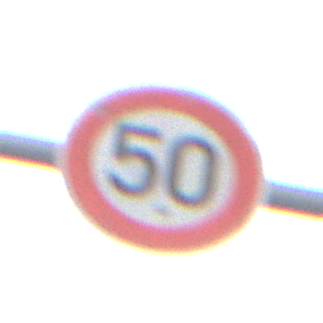
Verkehrszeichen: Geschwindigkeit50
Umgebung: Outdoor, RoadRail
Tageszeit: SunriseSunset
Wetter: PartlyCloudy
Licht: Natural
Jahreszeit: NotSpecified
Kontrast: LowContrast